高一 · 算术
下面程序运行后, 输出的结果为

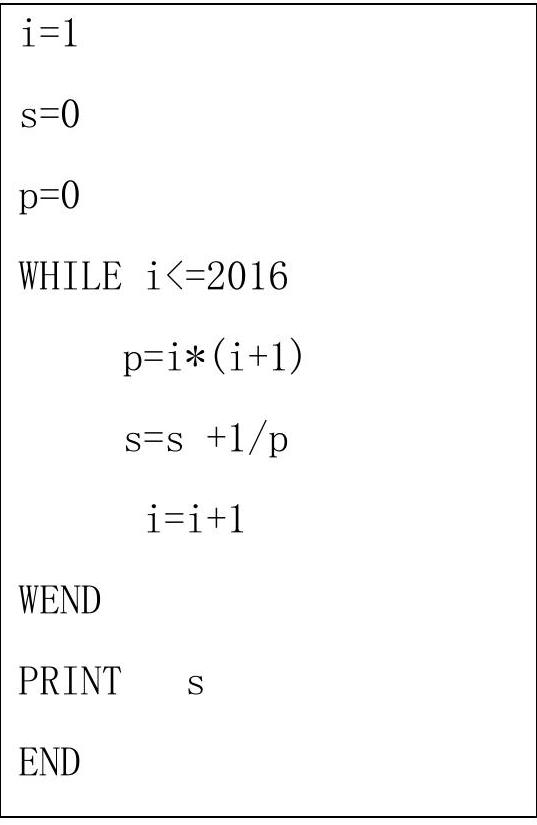
A. $\frac{2014}{2015}$
B. $\frac{2015}{2016}$
C. $\frac{2016}{2017}$
D. $\frac{2017}{2018}$
答案: C
解析: 依题意知 $\mathrm{i}=1, \mathrm{~s}=0, \mathrm{p}=0$,

第 1 次循环: $p=1 \times(1+1)=2, s=\frac{1}{2}, i=2$

第 2 次循环: $p=2 \times(2+1)=6, s=\frac{1}{2}+\frac{1}{6}=\frac{2}{3}, i=3$;

第 3 次循环: $p=3 \times(3+1)=12, s=\frac{2}{3}+\frac{1}{12}=\frac{3}{4}, i=4$;

第 2016 次循环: $p=2016 \times 2017, s=\frac{2016}{2017}, i=2017$,
循环结束, 输出 $s=\frac{2016}{2017}$